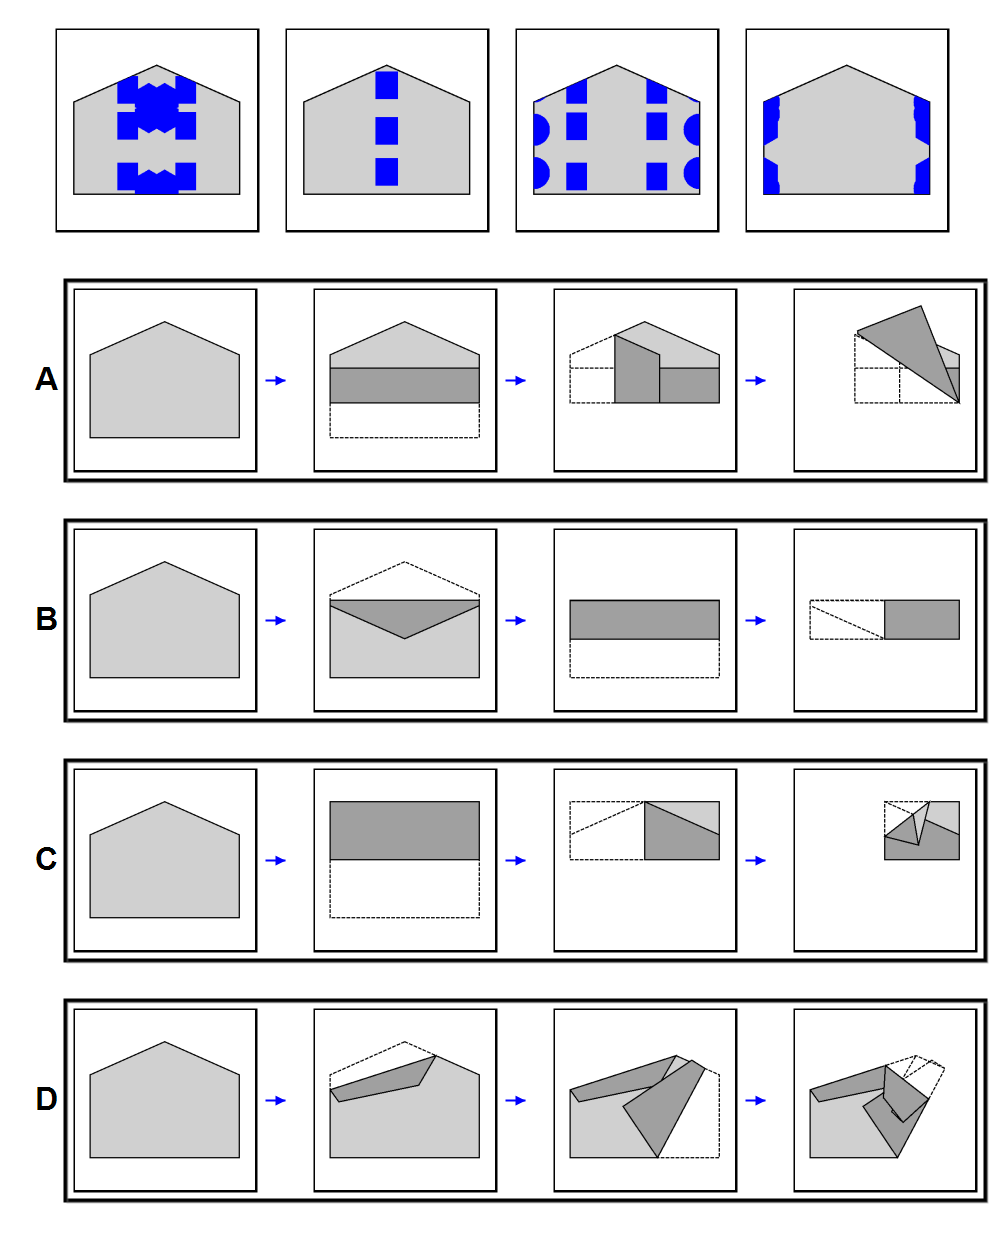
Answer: B